Interaction volume radius: 5 \u00c5
Interaction volume height: 50 \u00c5
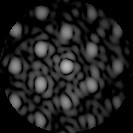
Disorder parameter: 0.2613